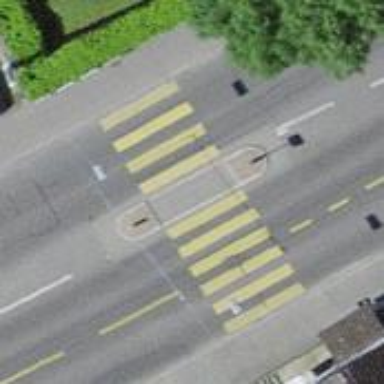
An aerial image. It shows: Uncontrolled zebra crossing with pedestrian island.